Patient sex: M
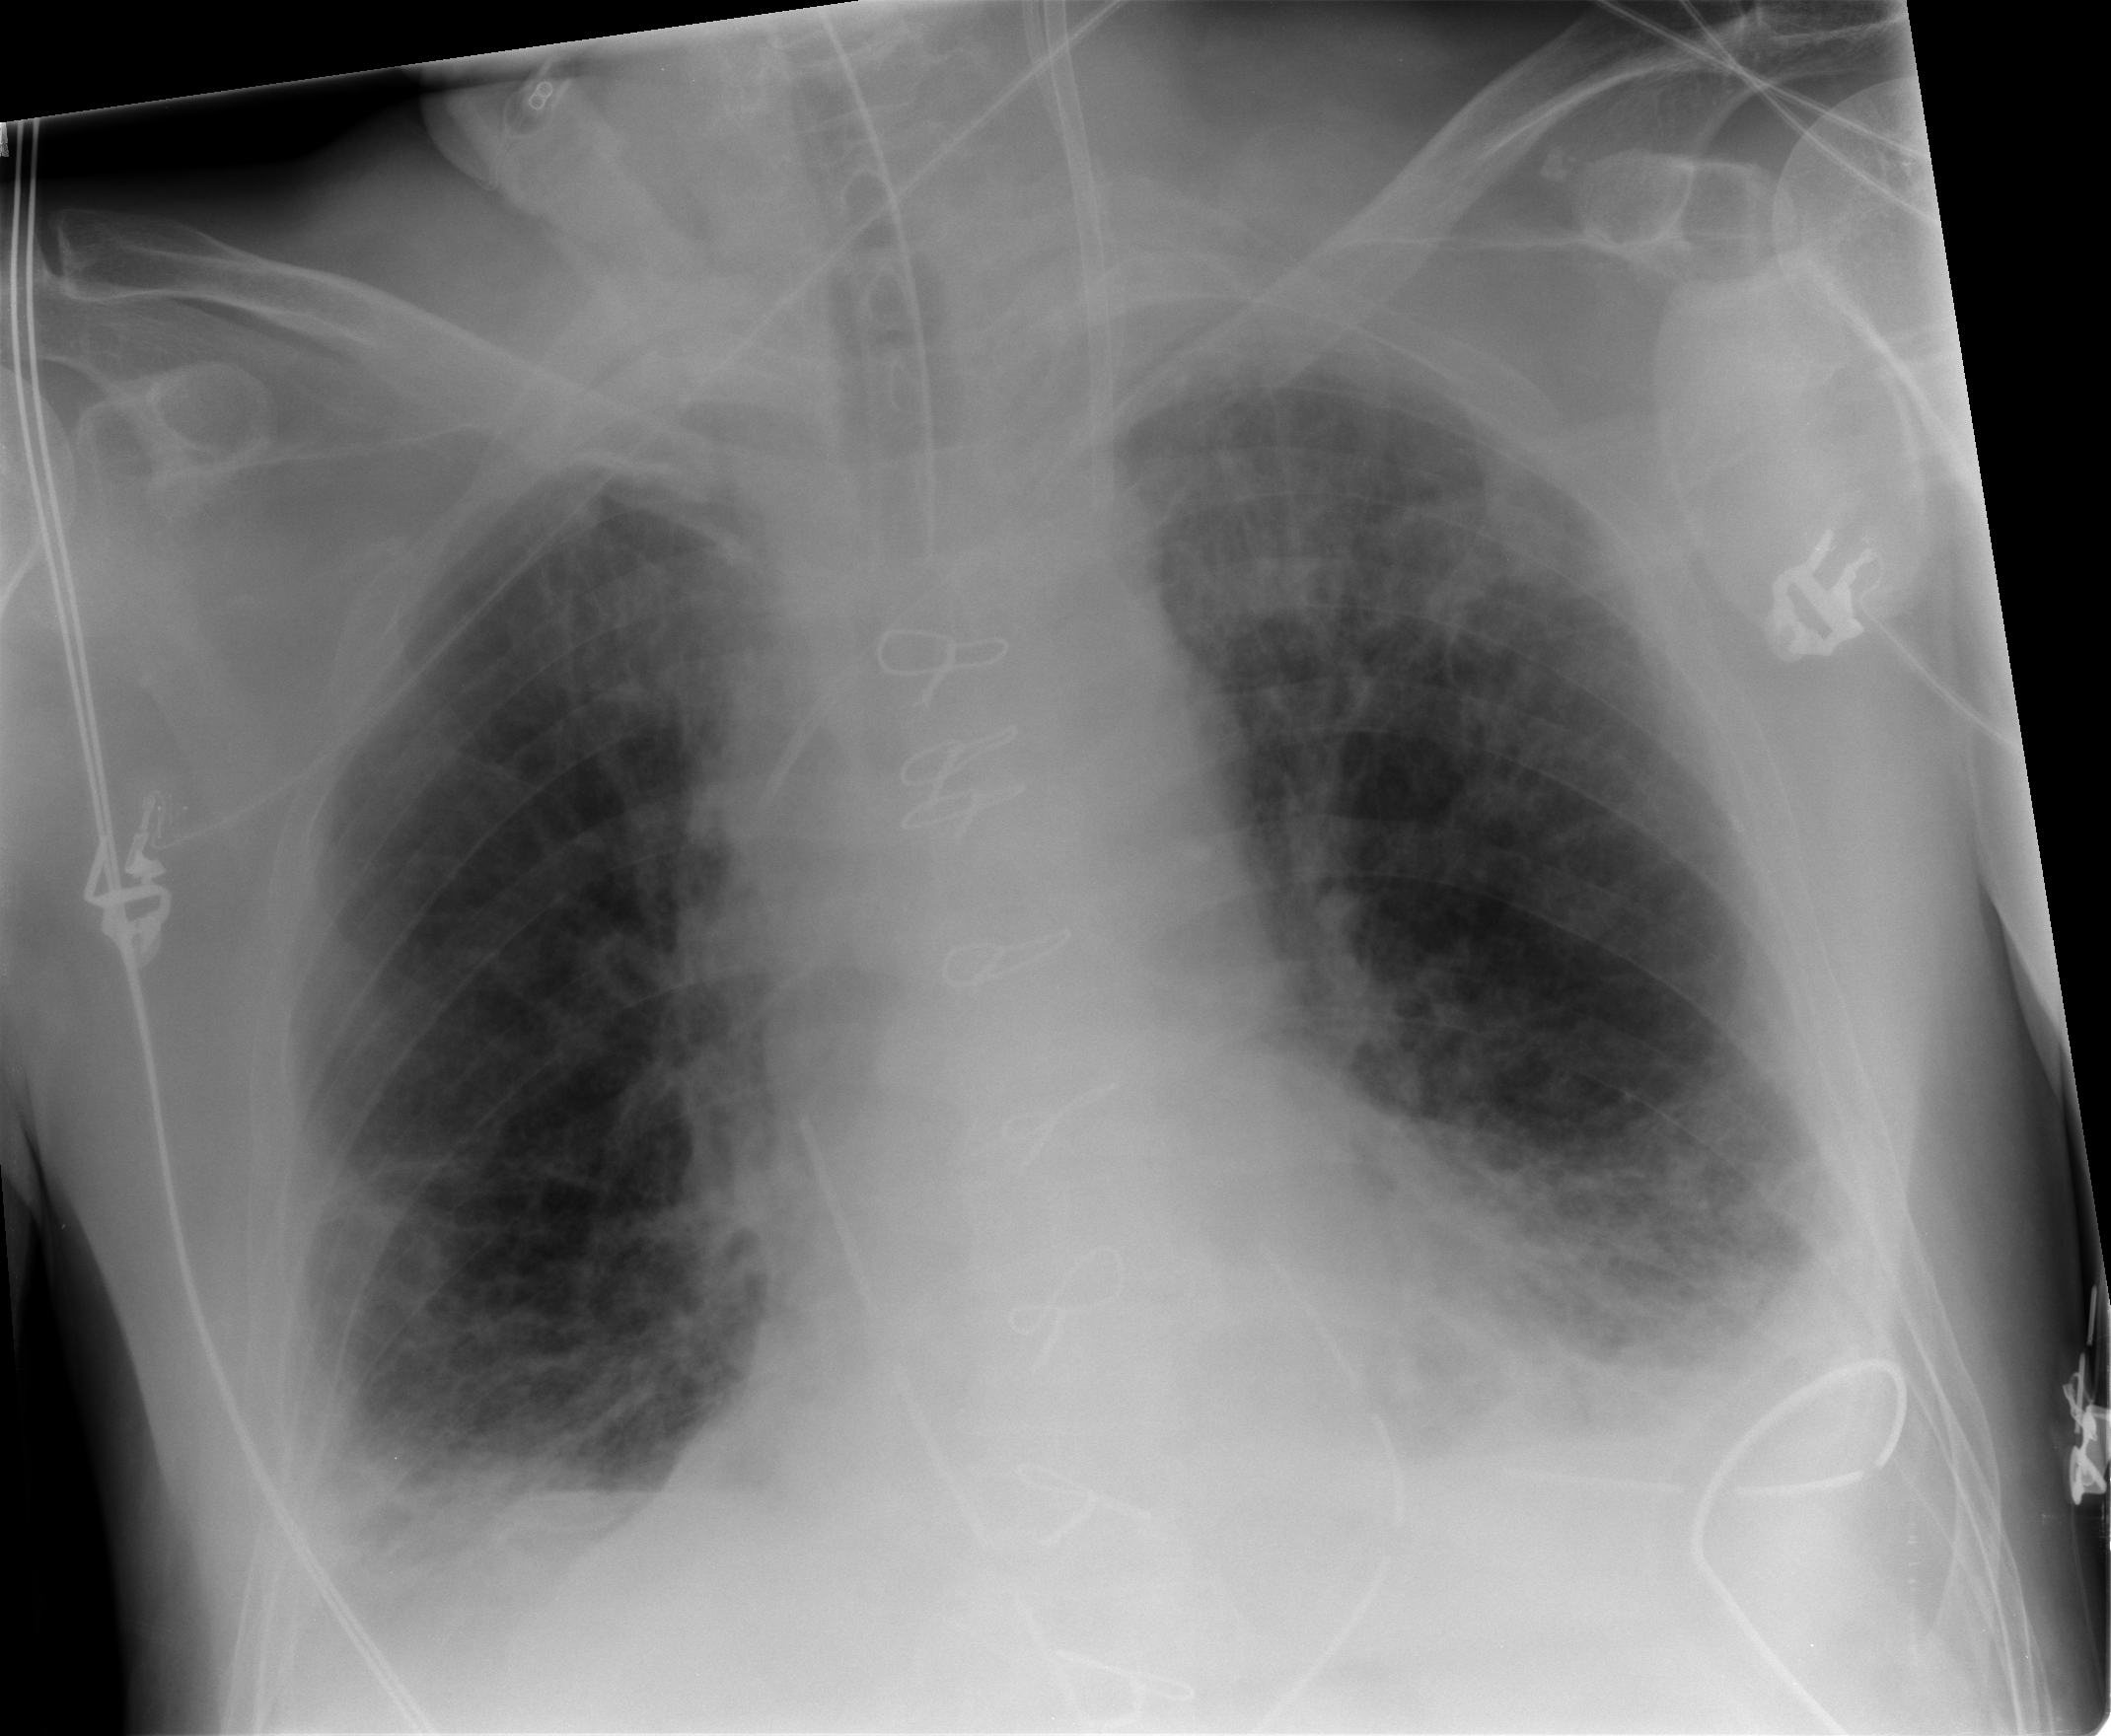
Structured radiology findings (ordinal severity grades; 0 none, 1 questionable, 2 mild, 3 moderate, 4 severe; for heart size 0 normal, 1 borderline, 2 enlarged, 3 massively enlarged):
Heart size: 1
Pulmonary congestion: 2
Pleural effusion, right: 2
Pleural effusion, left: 2
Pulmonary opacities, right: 2
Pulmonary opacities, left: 2
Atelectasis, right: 2
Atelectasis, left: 2